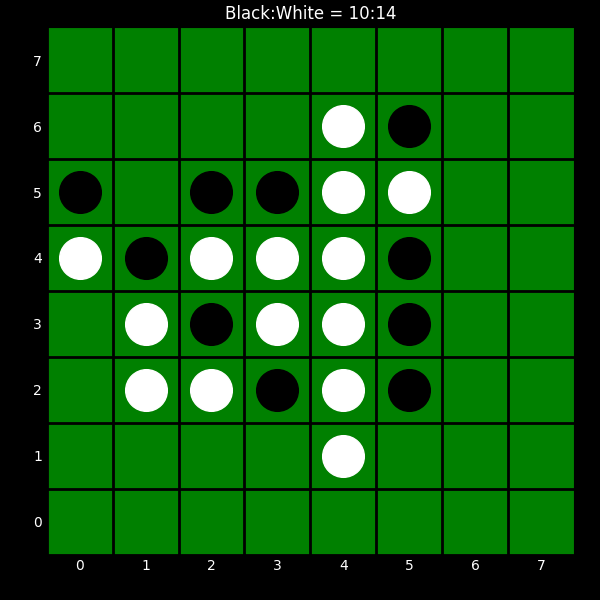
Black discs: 10
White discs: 14